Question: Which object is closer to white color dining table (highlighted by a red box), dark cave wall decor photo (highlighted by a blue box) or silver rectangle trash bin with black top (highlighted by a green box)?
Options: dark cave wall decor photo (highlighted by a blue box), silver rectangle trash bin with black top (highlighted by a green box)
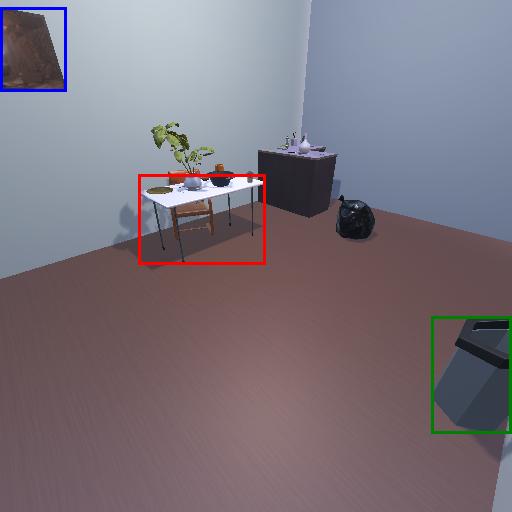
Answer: dark cave wall decor photo (highlighted by a blue box)